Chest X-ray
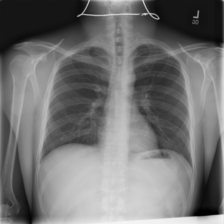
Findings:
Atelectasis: negative
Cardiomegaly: negative
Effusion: negative
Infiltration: positive
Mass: negative
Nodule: negative
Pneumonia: negative
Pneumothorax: negative
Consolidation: negative
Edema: negative
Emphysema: negative
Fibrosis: negative
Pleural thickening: negative
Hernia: negative